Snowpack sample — Buffalo Mountain, Silverthorne, Colorado, USA (1/25/25, 10:11 AM MST)
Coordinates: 39.6222, -106.1139
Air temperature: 22 °F
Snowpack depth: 110 cm
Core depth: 30 cm
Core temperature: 42.8 °F
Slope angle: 12°, slope face: 102°
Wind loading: high
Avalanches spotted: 0
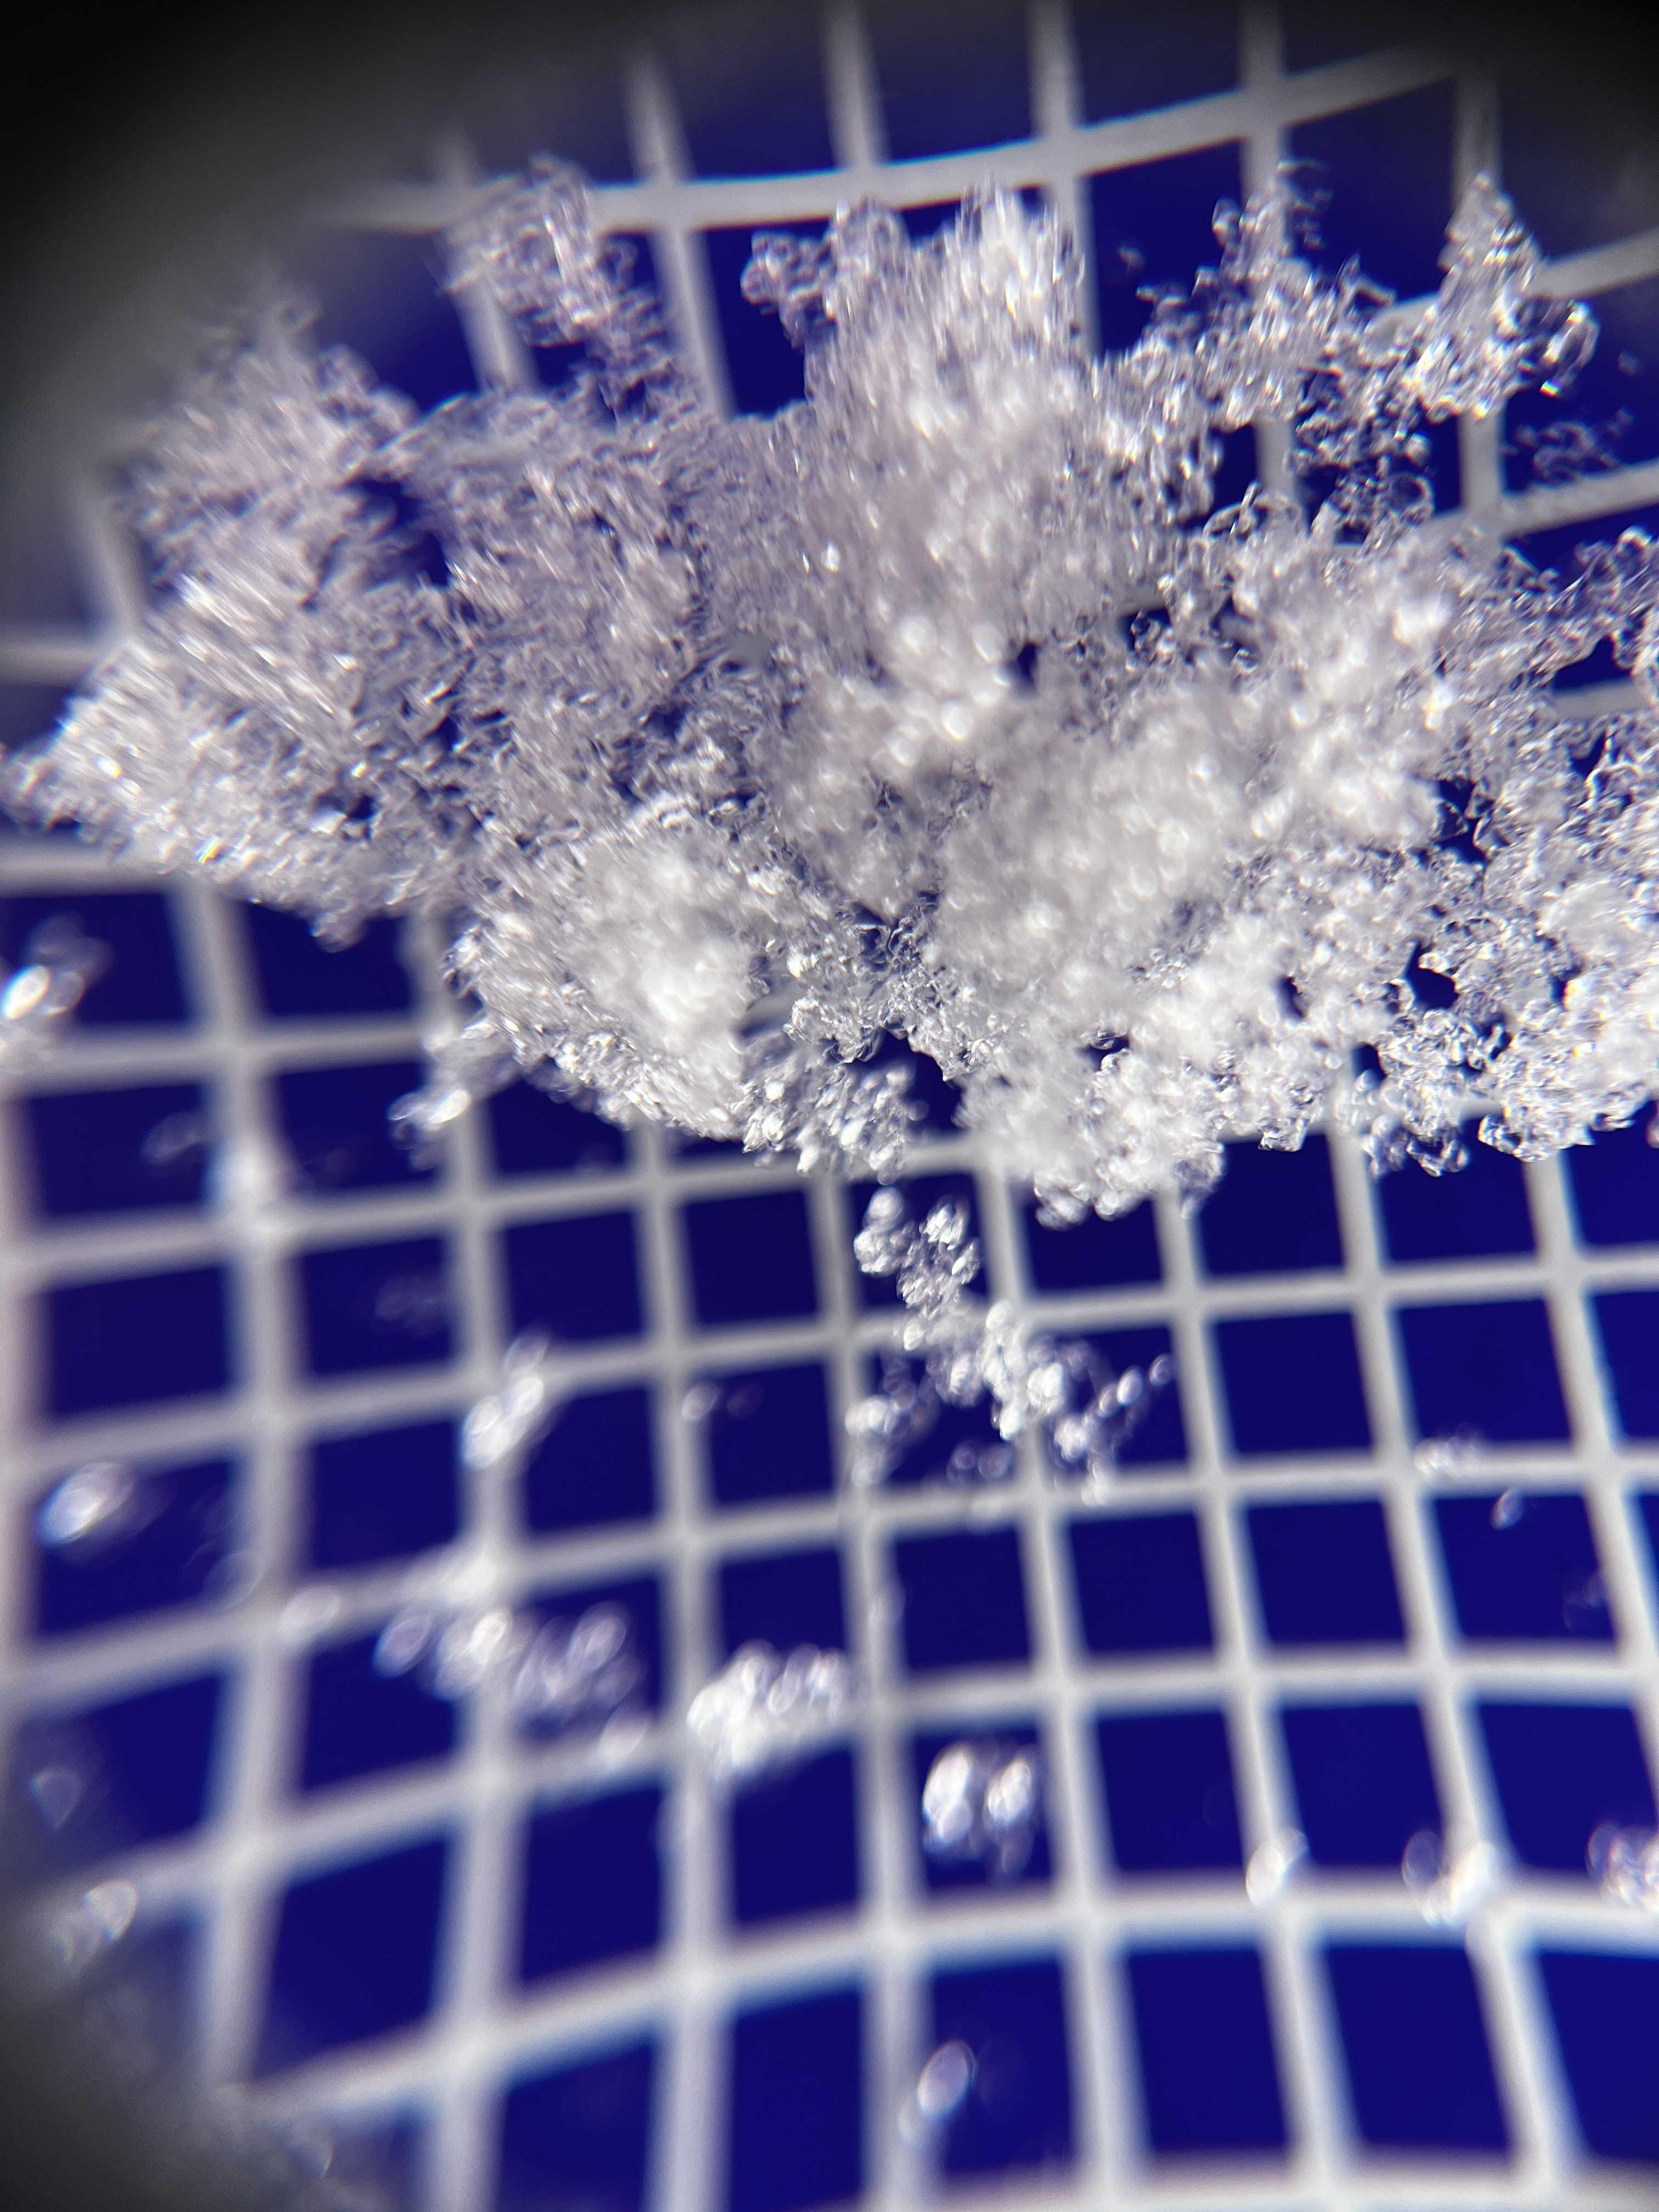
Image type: magnified_profile
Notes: No avalanches nearby, collected on the outskirts of a fire break 15 meters from the treeline, on way to Buffalo and Red Mountain